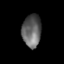
Tissue: lung
Cell type: Epithelial cells
Senescence score: 0.2212
Nuclear area (px): 605
Mean DAPI intensity: 97.955